Question: I am developing an iOS application where need to do some stuff when I have Internet connection and other, when I haven't. If I haven't at some point I will show a message to the user to give me internet and come back. The question it is how to detect the following situation:
- -
I know I will get callbacks to the AppDelegate:
'''
- (void)applicationDidEnterBackground:(UIApplication *)application
- (void) applicationDidBecomeActive:(UIApplication *)application
'''
but the code ( it is not started by me) it is very big, and I don't want to handle there the UIViewController needs, if there is any alternative.
My UIViewController's - (void)viewDidAppear:(BOOL)animated it isn't called when the user came back.

The breakpoint it is not hited for sure!
Any usable ideas, except in AppDelegate?
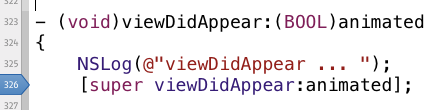
Answer: You can use the notification center to listen to 'applicationDidEnterBackground' within the view controller:
'''
[[NSNotificationCenter defaultCenter] addObserver: self
selector: @selector(handleEnteredBackground:)
name: UIApplicationDidEnterBackgroundNotification
object: nil];
'''
Do this in 'viewDidLoad'. Similarily for 'applicationDidBecomeActive'.
Don't forget to remove yourself as an observer in 'viewDidUnload'.